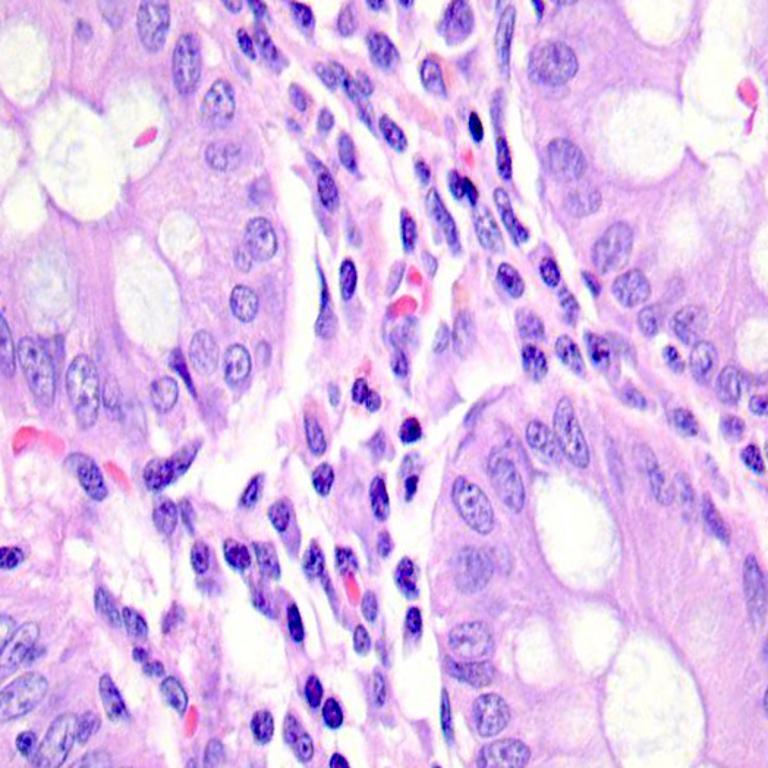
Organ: colon
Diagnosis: benign